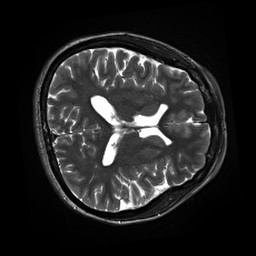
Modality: inplaneT2
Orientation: axial
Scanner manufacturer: siemens
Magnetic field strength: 3 T
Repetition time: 11 s
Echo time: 0.059 s